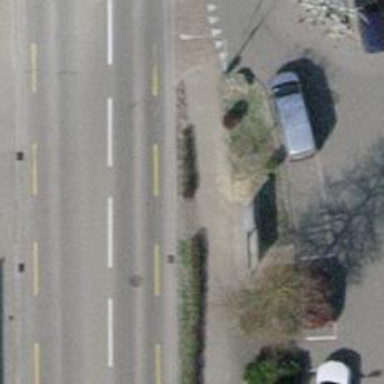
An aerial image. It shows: Hedge barrier.